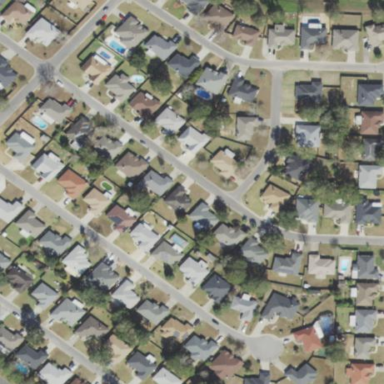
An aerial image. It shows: Single-family residential area.